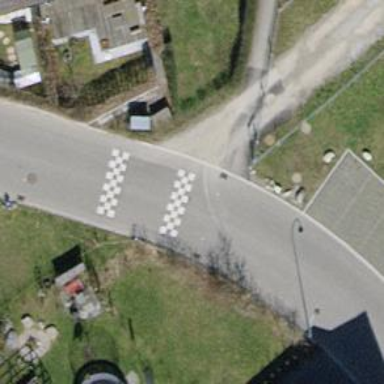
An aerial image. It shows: Table-style traffic calming feature.